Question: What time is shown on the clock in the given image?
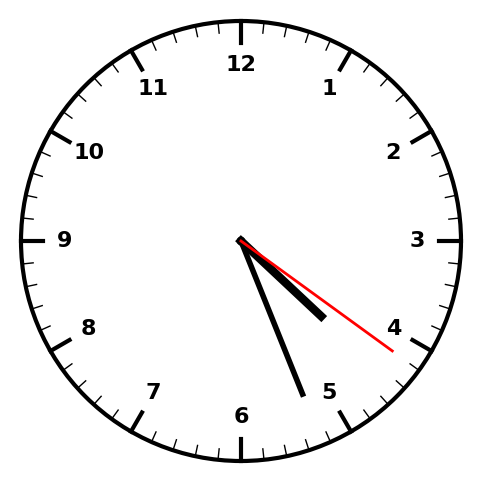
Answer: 04:26:21